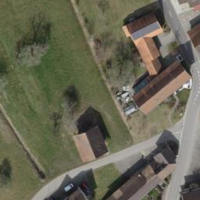
EUNIS habitat code: 52
Species observed at this site:
Dactylis glomerata